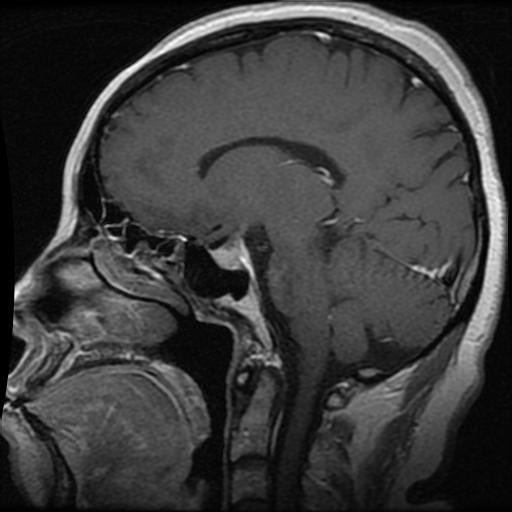
Label: pituitary